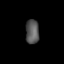
Tissue: lung
Cell type: Fibroblasts
Senescence score: 0.5895
Nuclear area (px): 320
Mean DAPI intensity: 86.472